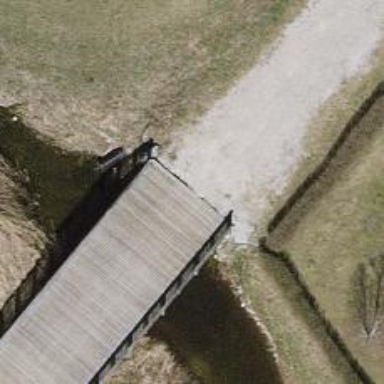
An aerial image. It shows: Path bridge with gravel surface.